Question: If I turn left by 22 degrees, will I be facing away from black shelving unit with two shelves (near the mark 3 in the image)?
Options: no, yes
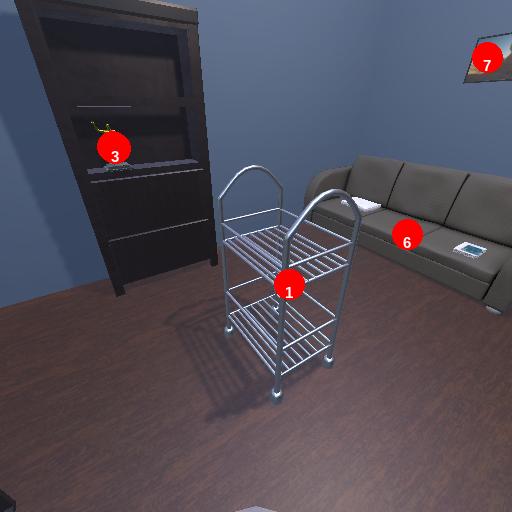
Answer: no